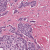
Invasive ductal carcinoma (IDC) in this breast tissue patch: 1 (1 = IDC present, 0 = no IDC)